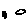
Label: bird